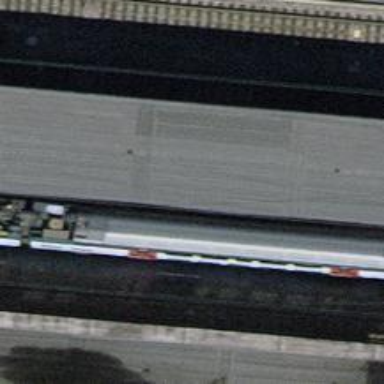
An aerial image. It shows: Footway with asphalt surface going through tunnel.